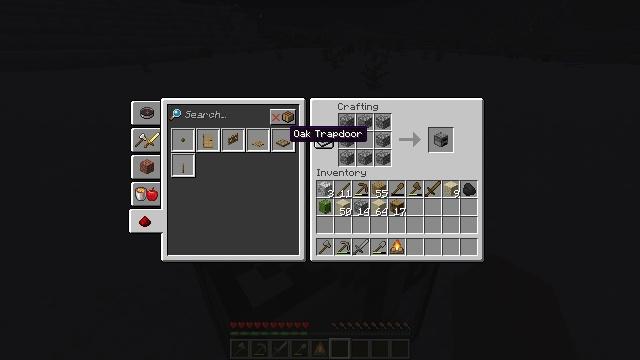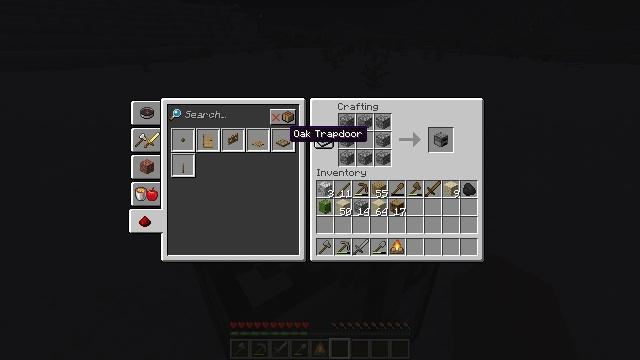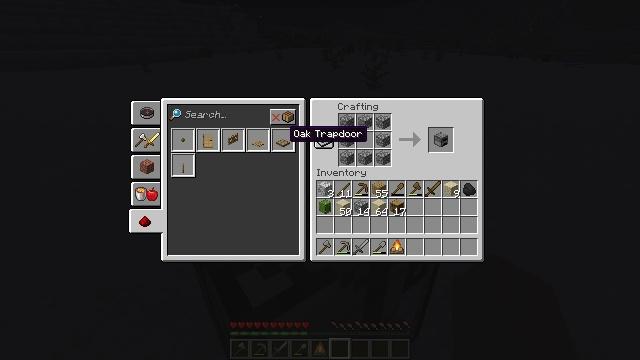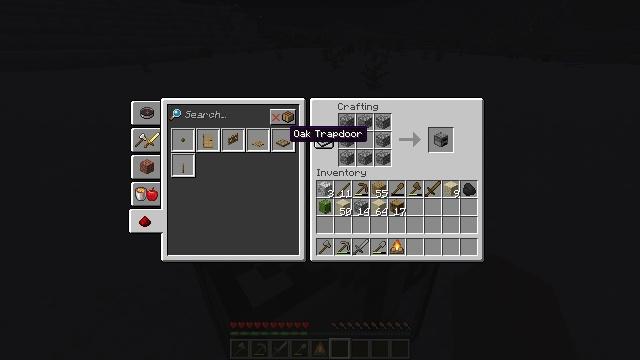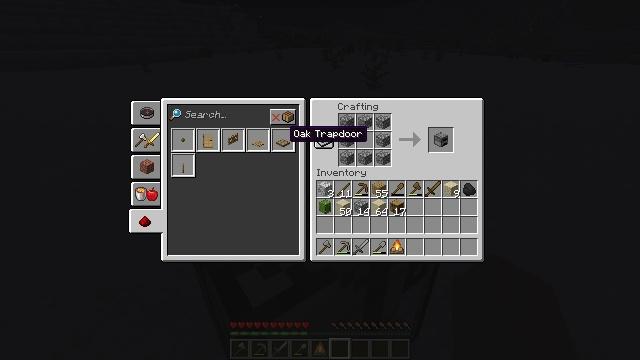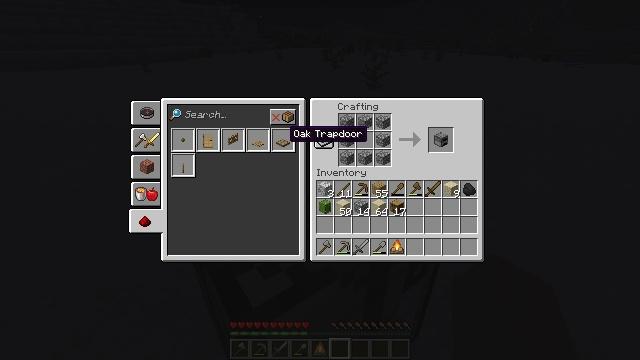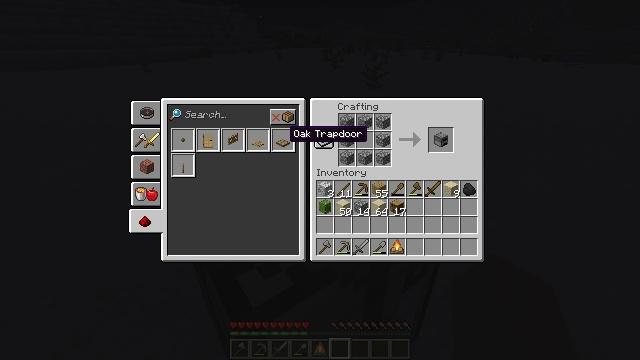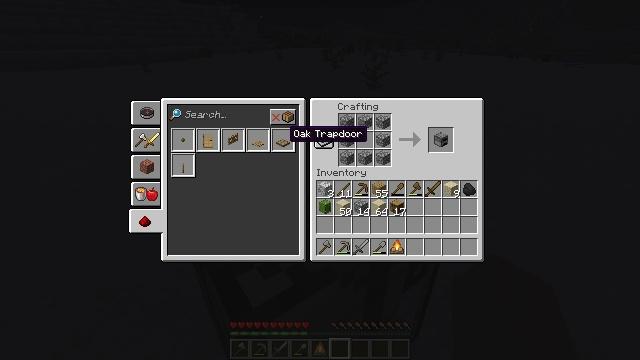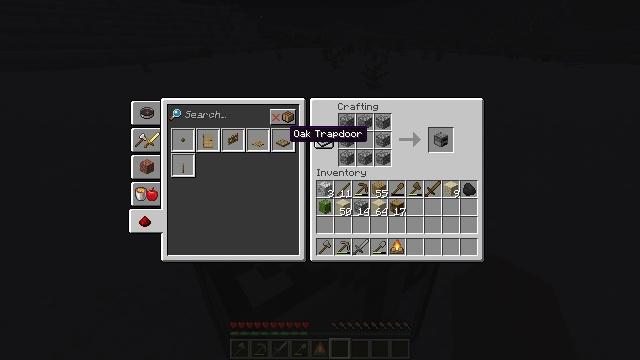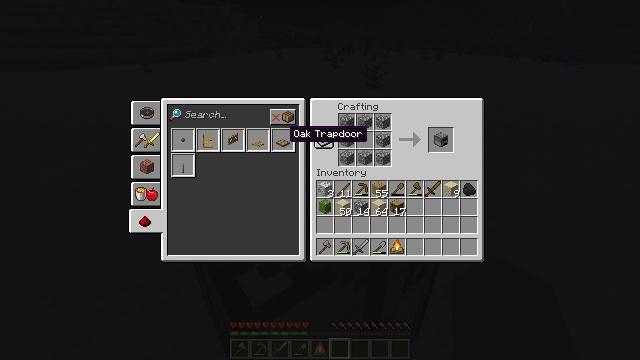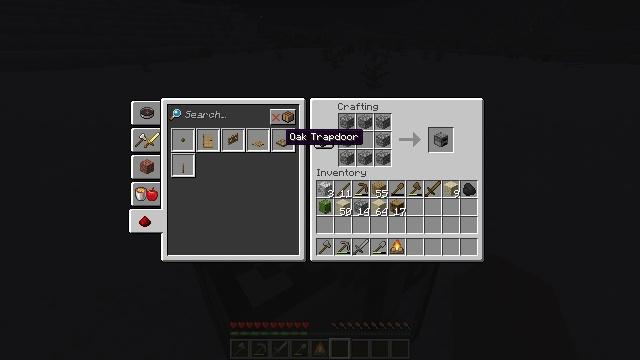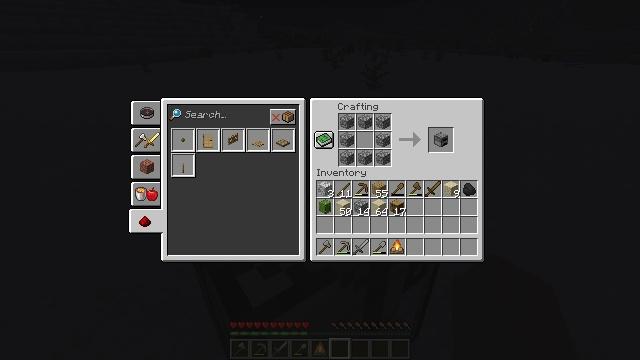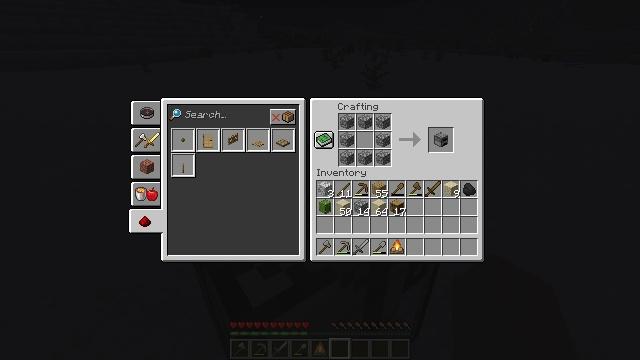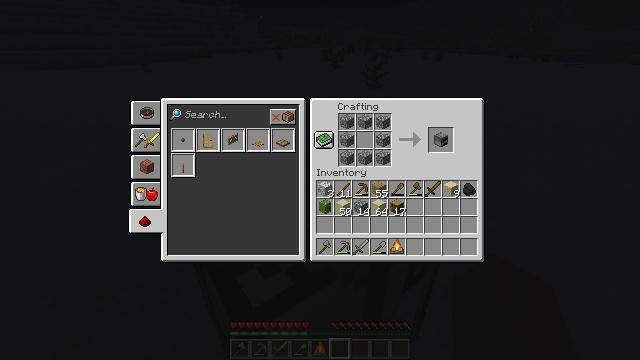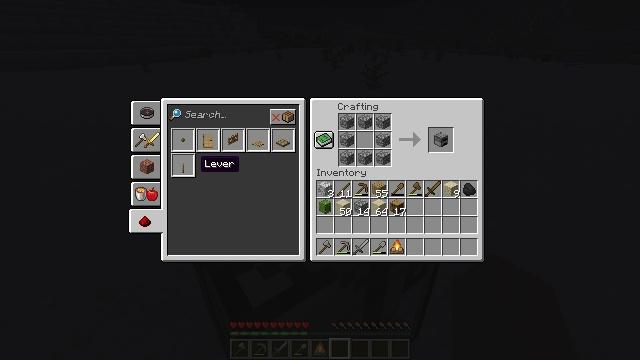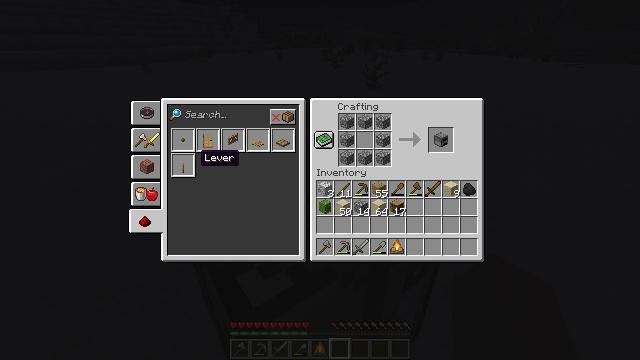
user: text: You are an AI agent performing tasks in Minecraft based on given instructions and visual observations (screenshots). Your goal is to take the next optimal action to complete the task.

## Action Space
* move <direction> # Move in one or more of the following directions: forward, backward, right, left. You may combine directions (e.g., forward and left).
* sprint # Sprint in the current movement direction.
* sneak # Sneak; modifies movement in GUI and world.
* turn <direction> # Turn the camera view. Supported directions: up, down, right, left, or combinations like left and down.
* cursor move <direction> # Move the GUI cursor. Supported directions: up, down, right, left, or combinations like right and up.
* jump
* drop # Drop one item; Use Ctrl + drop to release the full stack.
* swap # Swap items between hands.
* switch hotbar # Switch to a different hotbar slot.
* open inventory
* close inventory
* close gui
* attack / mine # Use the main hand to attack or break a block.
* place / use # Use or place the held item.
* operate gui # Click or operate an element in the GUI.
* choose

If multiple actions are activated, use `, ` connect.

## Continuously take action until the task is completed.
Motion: motion action
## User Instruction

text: drop campfire
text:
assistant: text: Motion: no_op
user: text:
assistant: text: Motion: no_op
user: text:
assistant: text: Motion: no_op
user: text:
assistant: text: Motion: no_op
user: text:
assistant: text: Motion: no_op
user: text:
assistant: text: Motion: no_op
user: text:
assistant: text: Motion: no_op
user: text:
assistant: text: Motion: no_op
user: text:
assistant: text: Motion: no_op
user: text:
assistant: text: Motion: no_op
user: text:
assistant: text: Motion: no_op
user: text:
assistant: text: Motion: no_op
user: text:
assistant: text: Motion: no_op
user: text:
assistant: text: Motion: no_op
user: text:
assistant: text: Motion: no_op
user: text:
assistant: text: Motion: cursor move left and down
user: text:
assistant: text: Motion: cursor move left and down
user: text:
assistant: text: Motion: cursor move left and down
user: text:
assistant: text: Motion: cursor move left
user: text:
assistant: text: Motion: no_op
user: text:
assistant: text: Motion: no_op
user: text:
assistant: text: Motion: cursor move up
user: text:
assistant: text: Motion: no_op
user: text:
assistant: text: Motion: no_op
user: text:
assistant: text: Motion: no_op
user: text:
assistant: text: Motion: no_op
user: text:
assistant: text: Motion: no_op
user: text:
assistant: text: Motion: no_op
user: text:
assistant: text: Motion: no_op
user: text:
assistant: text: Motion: no_op